Question: In my CentOS server I use docker created a container,
I opened two sessions connected to the container by command:
'''
docker attach container-name
'''

but there is an issue, in each window I execute command the other window is display the same information.
so I cannot control the container when it is installing package.
is it possible to avoid this issue?
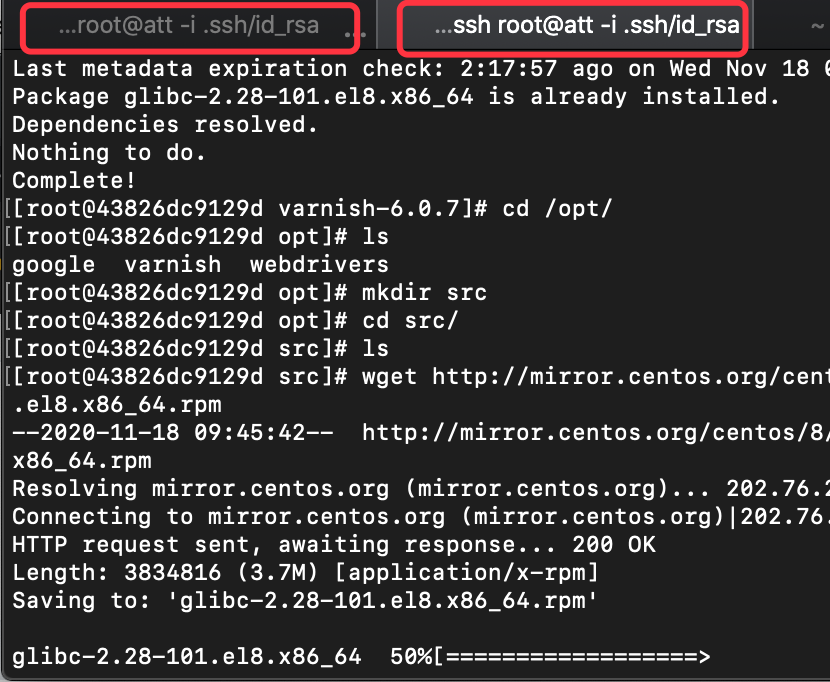
Answer: The <URL> command attaches to the currently running process as defined by 'CMD'. You can attach as many times as you want, but they all connect to the same process.
If you want to access the container and have different sessions to it, use:
'''
docker exec -it container-name bash
'''
Or whatever shell is available. 'bash' is common, but you may need to use 'sh' or find out what's used, if any is there at all. Some containers are super stripped down.
The '-it' flag enables "interactive" mode, as otherwise it just runs that command and shows you the output.